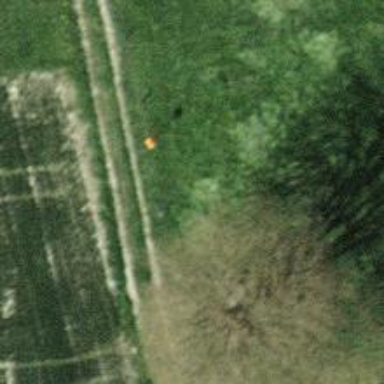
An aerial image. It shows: Pole with roofed pipeline marker.